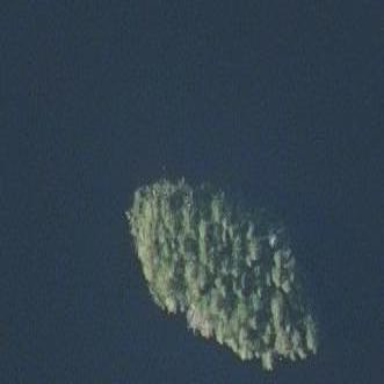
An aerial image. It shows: Islet.